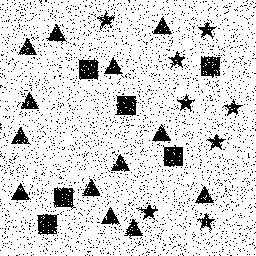
Squares: 6
Triangles: 13
Stars: 8
Total shapes: 27